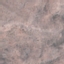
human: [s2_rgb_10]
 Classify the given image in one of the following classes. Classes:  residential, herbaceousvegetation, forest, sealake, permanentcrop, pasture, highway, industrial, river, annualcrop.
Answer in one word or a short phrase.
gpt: HerbaceousVegetation